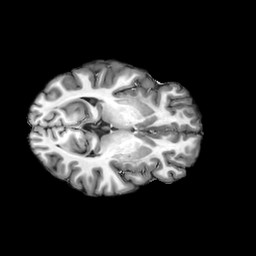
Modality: T1w
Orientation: axial
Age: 32
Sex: male
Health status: ill